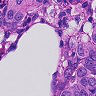
Metastatic tissue present: yes